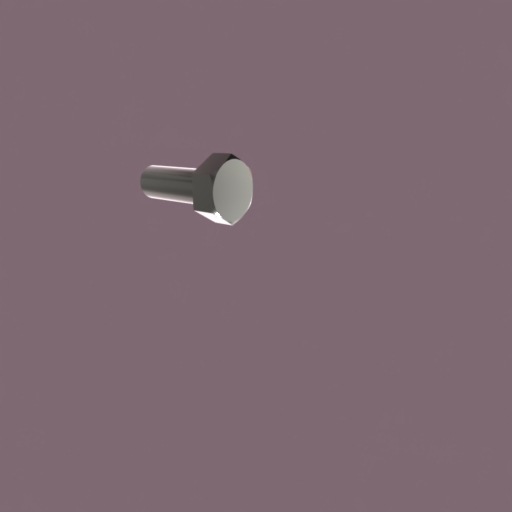
Label: bolt